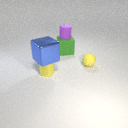
large green rubber cube below small purple rubber cylinder